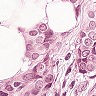
Metastatic tissue present: yes